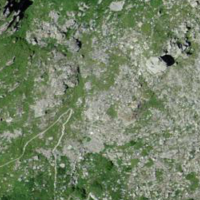
EUNIS habitat code: 26
Species observed at this site:
Marmota marmota